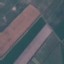
Land use / land cover class: AnnualCrop